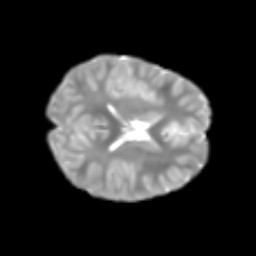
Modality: T2w
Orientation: axial
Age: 6
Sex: male
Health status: healthy